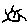
Label: sun